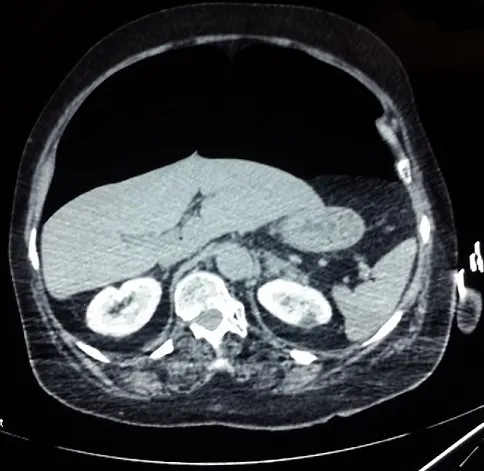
Thoraco-abdominal computed tomography scan performed one hour after the occurrence of the abdominal distension. It revealed a massive pneumoperitoneum, without intraperitoneal effusion, pneumothorax or pneumomediastinum.
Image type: radiology (ct)